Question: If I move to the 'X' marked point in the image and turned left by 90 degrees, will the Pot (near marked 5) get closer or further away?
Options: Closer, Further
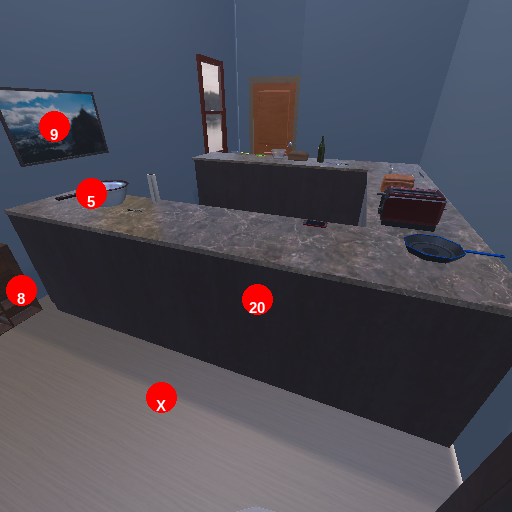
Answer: Closer